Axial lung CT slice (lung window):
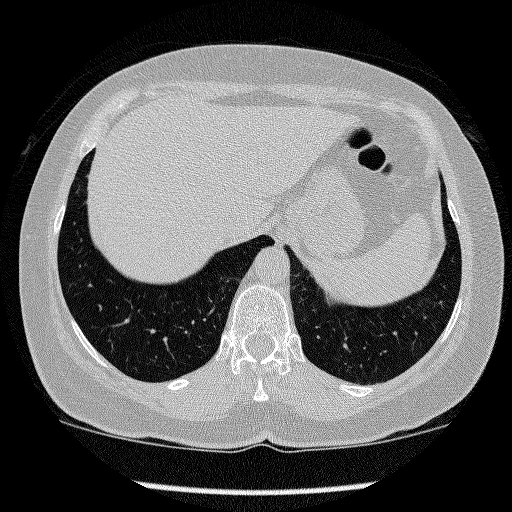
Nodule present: no